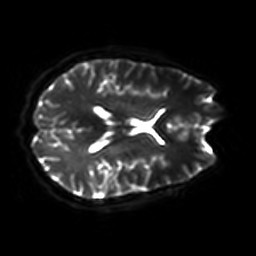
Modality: DWI
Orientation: axial
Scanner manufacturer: philips
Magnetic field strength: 7 T
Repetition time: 9.612 s
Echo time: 0.073 s